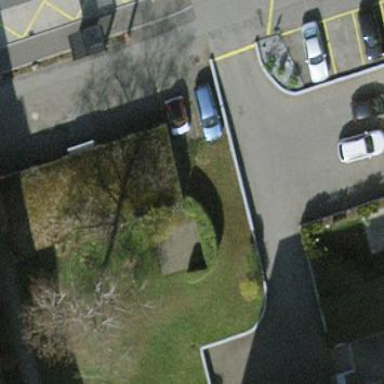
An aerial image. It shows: Group of garages.